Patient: sex M, age 60
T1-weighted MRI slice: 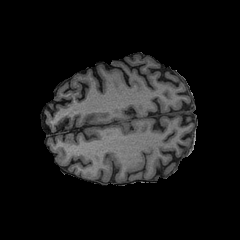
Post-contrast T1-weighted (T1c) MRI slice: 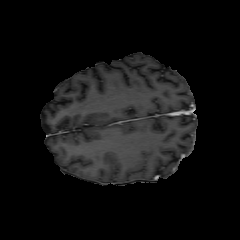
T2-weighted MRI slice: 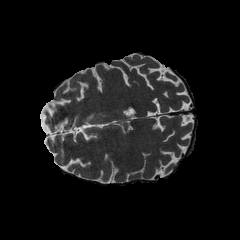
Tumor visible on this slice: no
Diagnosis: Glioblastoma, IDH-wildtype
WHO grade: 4